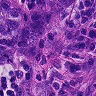
Metastatic tissue present: yes